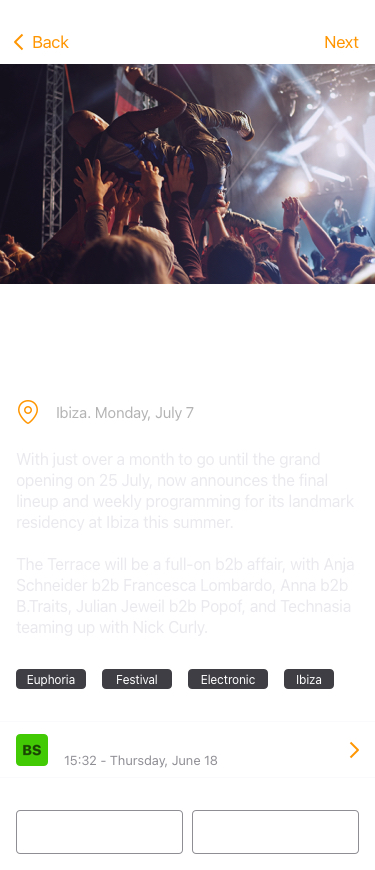
Text in this UI design:
With just over a month to go until the grand opening on 25 July, now announces the final lineup and weekly programming for its landmark residency at Ibiza this summer.

The Terrace will be a full-on b2b affair, with Anja Schneider b2b Francesca Lombardo, Anna b2b B.Traits, Julian Jeweil b2b Popof, and Technasia teaming up with Nick Curly.
Ibiza. Monday, July 7
Best Set of the Weekend
Euphoria Festival